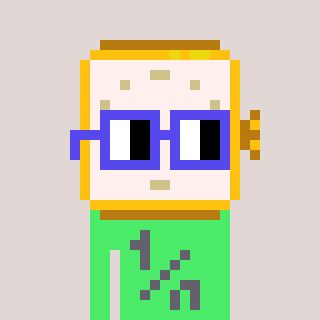
a pixel art character with square blue glasses, a watch-shaped head and a teal-colored body on a warm background